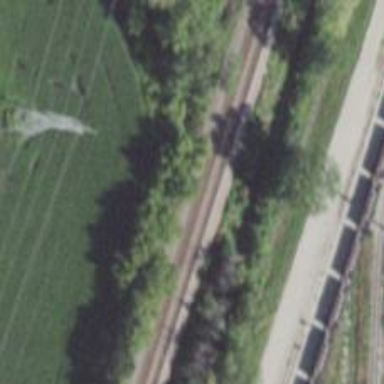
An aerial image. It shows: Culvert tunnel under canal.